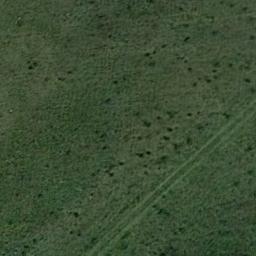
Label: meadow